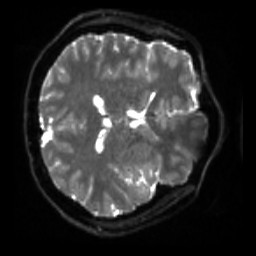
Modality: sbref
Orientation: axial
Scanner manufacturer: siemens
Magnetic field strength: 3 T
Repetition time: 4 s
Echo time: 0.0594 s